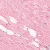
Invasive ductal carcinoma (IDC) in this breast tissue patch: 0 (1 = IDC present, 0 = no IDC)